The image shows the envelope spectrum of a rolling-element bearing's vibration signal, with the characteristic fault frequencies (BPFO outer race, BPFI inner race, BSF ball, FTF cage) marked as reference lines. Diagnose the bearing from this image, choosing from: normal, inner_race, outer_race, ball.
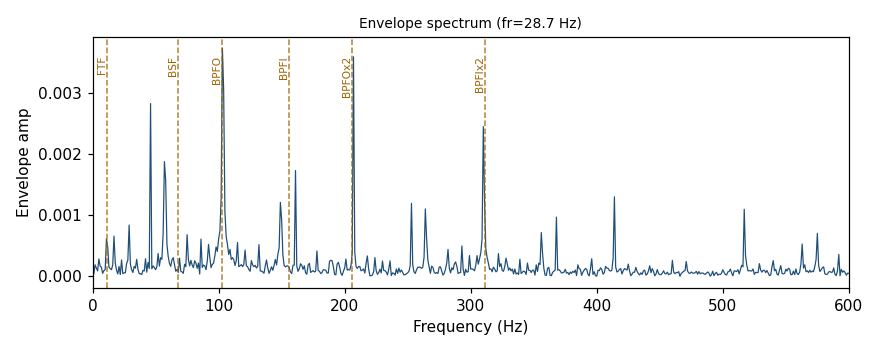
Answer: outer_race